Question: I have an issue with MediaPlayer class in WPF application.
My project looks like this:

The issue is: When my AboutDialog is initialized and appears, it doesn't play the AboutDialogSound.mp3. I think the problem is the Uri string format, I tried changing it but I still didn't work.
I'm sorry I'm not good at English. Please help me with this issue. Thanks in advance.
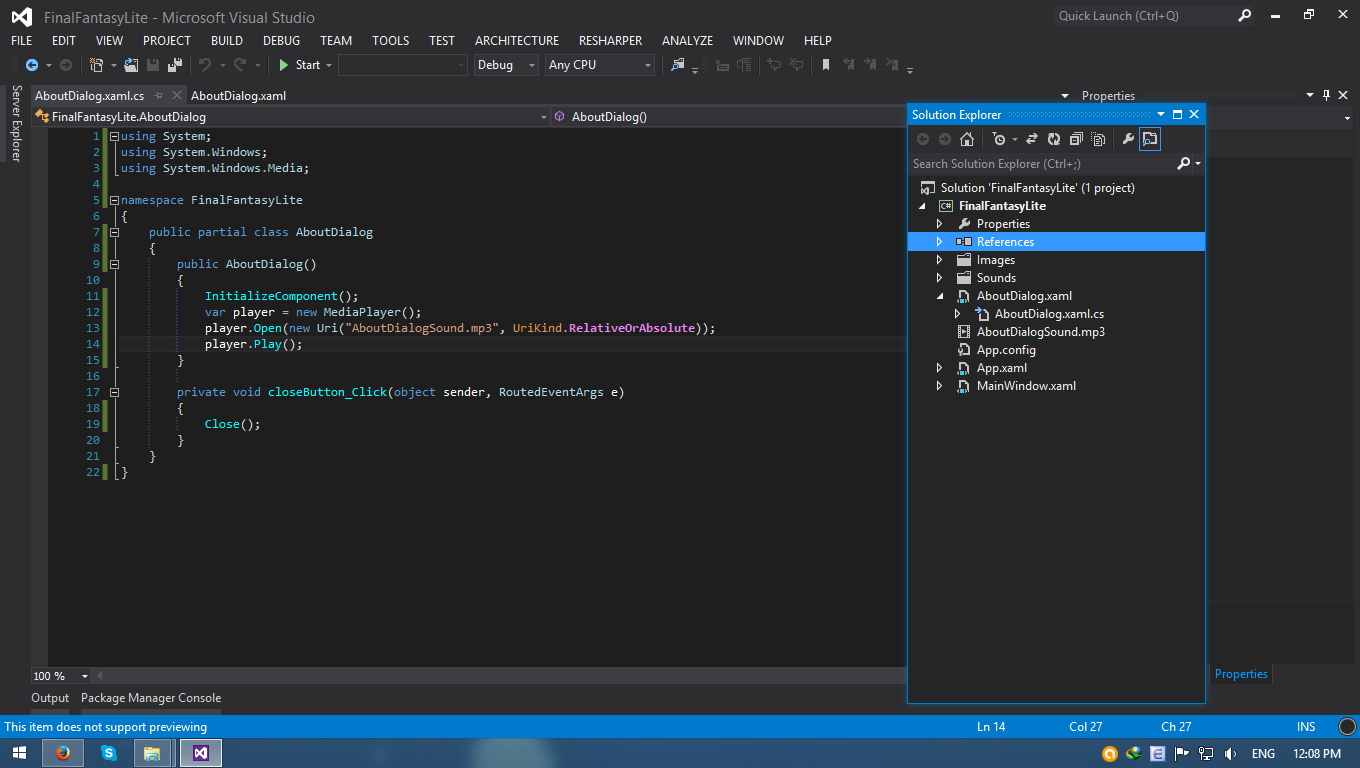
Answer: At least, there are two problems in your code, regarding how you attempted to play mp3 file using 'MediaPlayer' :
1. The main problem as you already suspected, is the wrong path to the file. Relative path means relative to the executable file. In development phase, it is inside bin\debug folder. So the path to the mp3 file should be "../../AboutDialogSound.mp3".
2. Another problem is declaring MediaPlayer object as local variable. By doing this, the object will be garbage-collected soon after the method where variable declared (AboutDialog constructor in this case) finished. So if you managed to fix the first problem, you will hear audio file played for a moment, then suddenly stopped because the MediaPlayer playing it GC-ed. Declare it as global variable instead of local.
Tips : To check for failure in 'MediaPlayer' (such as file not found because of the wrong path), try to subscribe to the 'MediaFailed' event. Because 'MediaPlayer' doesn't throw exception, it trigger 'MediaFailed' event instead.
'''
public partial class AboutDialog
{
private MediaPlayer player;
public AboutDialog()
{
player = new MediaPlayer();
player.MediaFailed += (o, args) =>
{
MessageBox.Show("Media Failed!!");
};
player.Open(new Uri("../../AboutDialogSound.mp3", UriKind.RelativeOrAbsolute));
player.Play();
}
.....
}
'''
Reference : <URL>